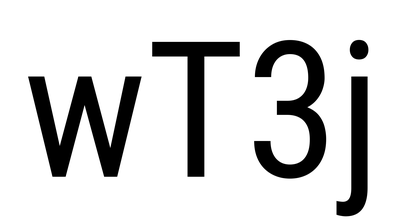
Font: Roboto_Condensed_Regular